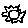
Label: sun